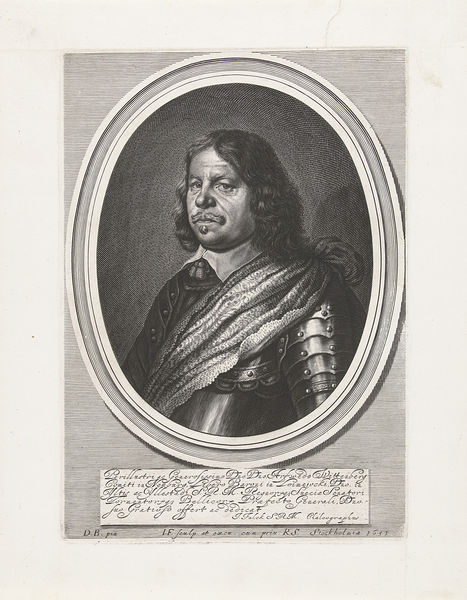
Titel: Portret van Arfwed Wittenberg
Künstler: Jeremias Falck
Standort: Amsterdam
Institution: Rijksmuseum
Schlagwörter: soldier, white, black, collar, dark, face, hair, old, portrait, picture, man, armor, armour, eyes, sash, scroll, light, drawing, black and white, frame, oval, buttons, history, art, pencil, circle, hero, charcoal, script, mustache, becher